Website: apple
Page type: customer-info-address
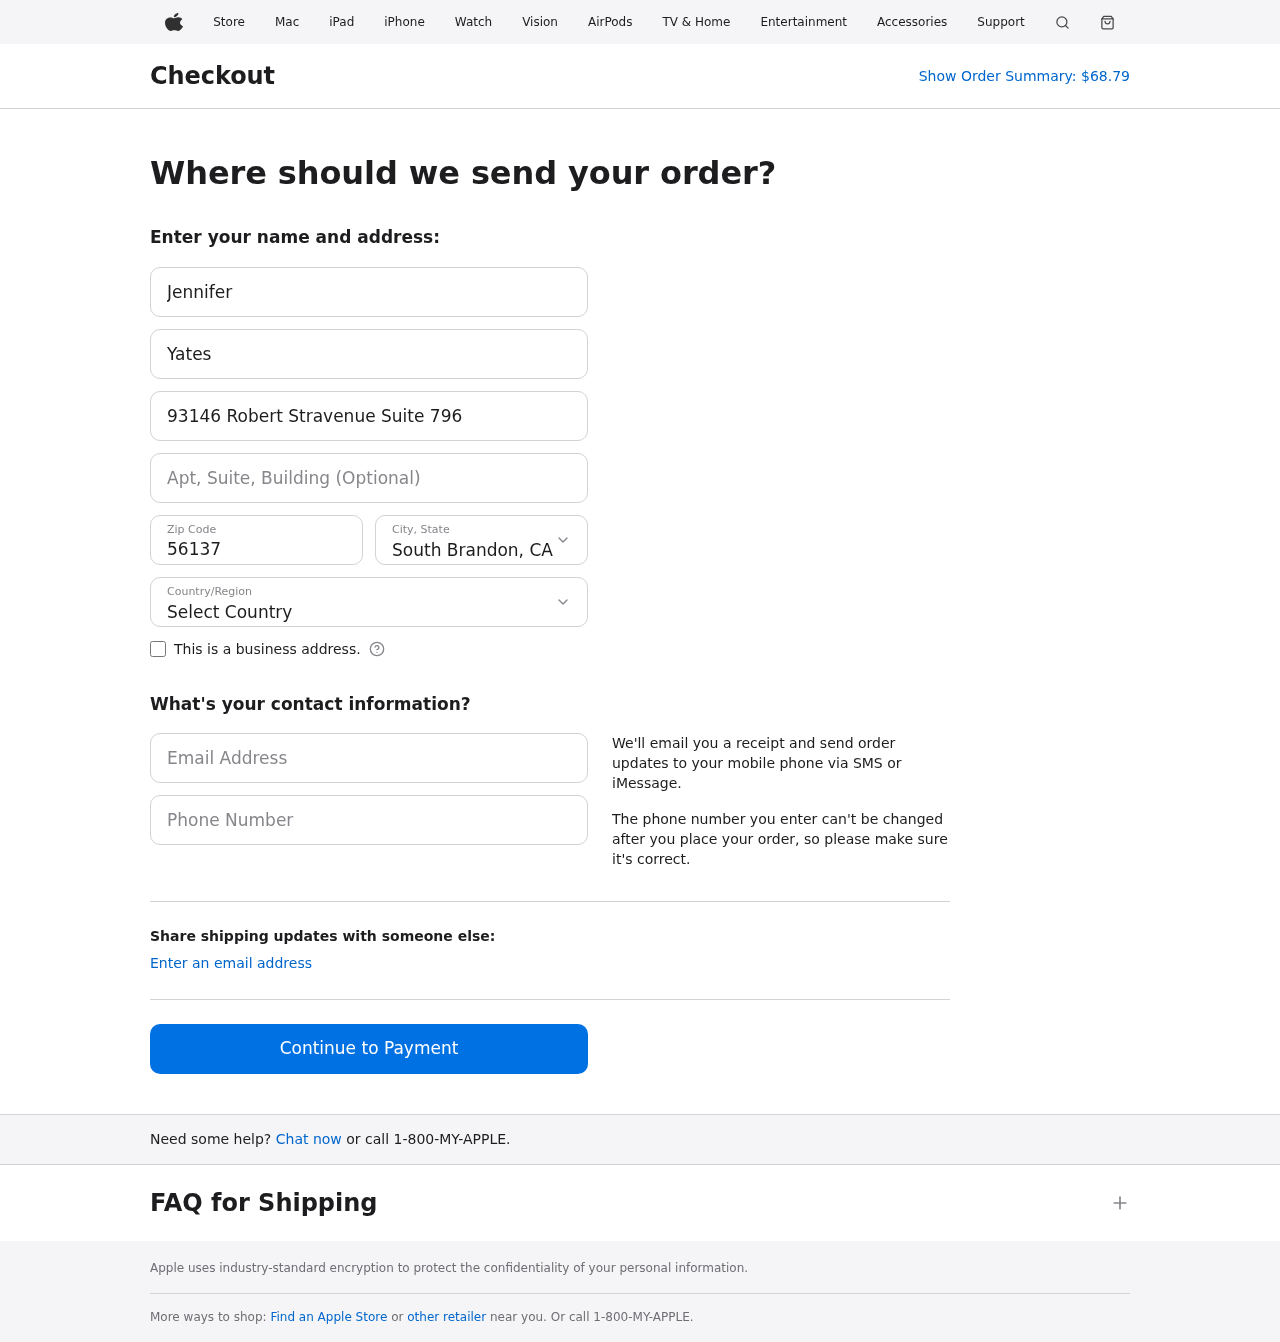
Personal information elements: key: PII_CITY_STATE
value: South Brandon, CA
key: PII_COUNTRY
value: United States
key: PII_EMAIL
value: jennifer_yates@yahoo.com
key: PII_FIRSTNAME
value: Jennifer
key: PII_LASTNAME
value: Yates
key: PII_PHONE
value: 9618124256
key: PII_POSTCODE
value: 56137
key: PII_STREET
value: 93146 Robert Stravenue Suite 796
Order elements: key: ORDER_TOTAL
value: $68.79